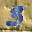
Label: 3